Question: I have the ruler turned on in vim but the column value is two numbers separated by a hyphen. e.g. 1-8.

What exactly does a hyphenated column value mean in vim?
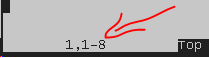
Answer: Take a look at ':h ruler'
The relavent section is copied below
'''
If the number of characters displayed is different from the number of
bytes in the text (e.g., for a TAB or a multi-byte character), both
the text column (byte number) and the screen column are shown,
separated with a dash.
'''
Explanation of '1,1-8'
The first 1 is that the cursor is on line 1. The 1-8 means that your cursor is on the first text column (ie the first character in the string) and that it is the 8th visual column. Therefore we can conclude that your cursor is on a tab where your tabstop, and shiftwidth are set to 8.